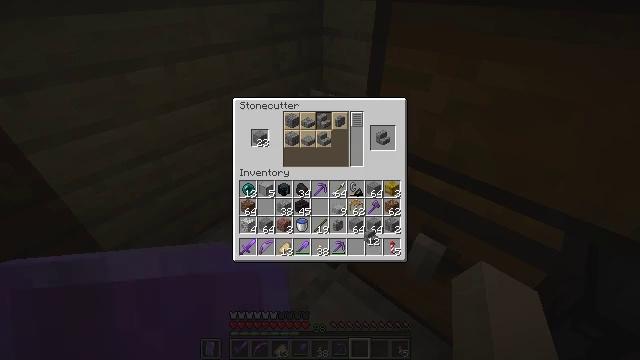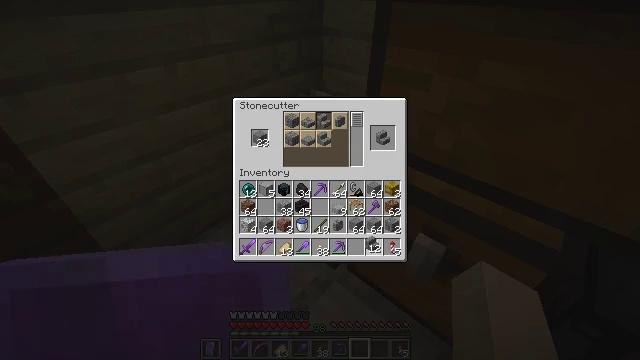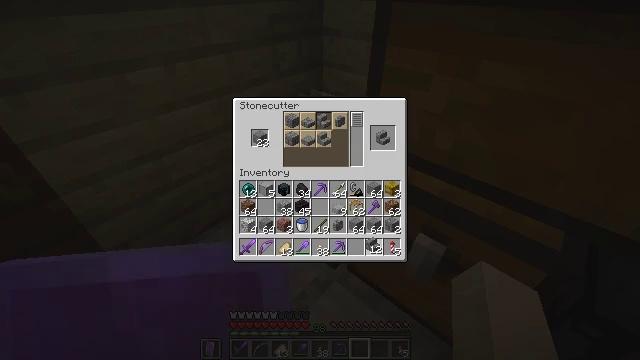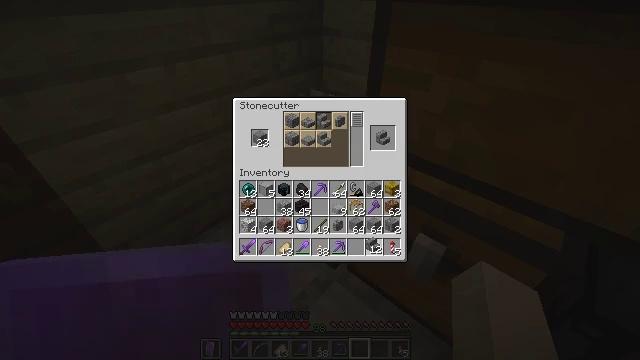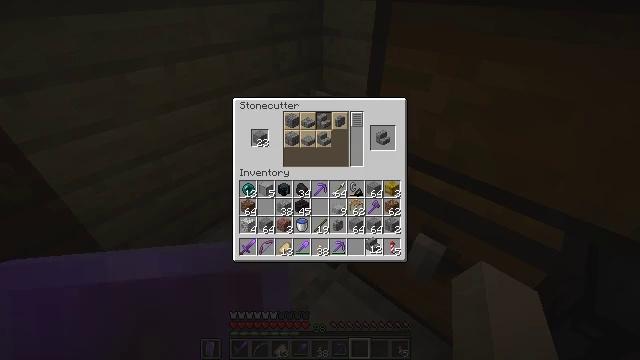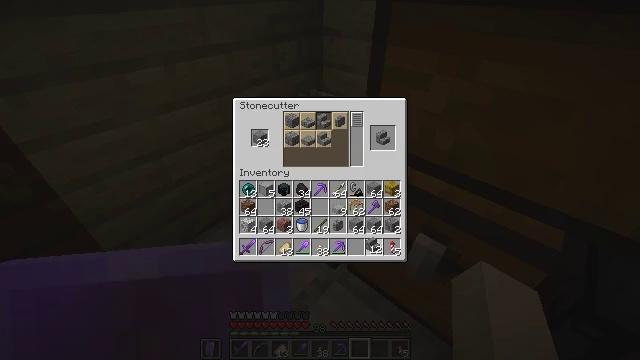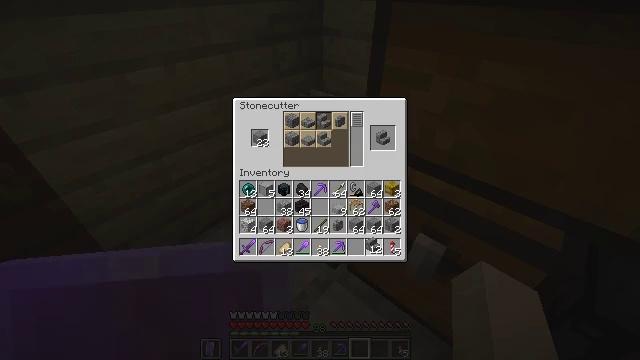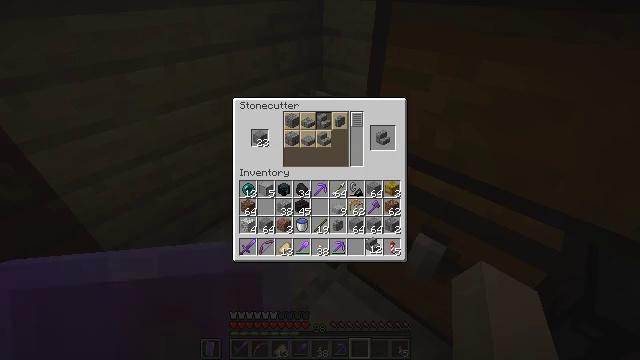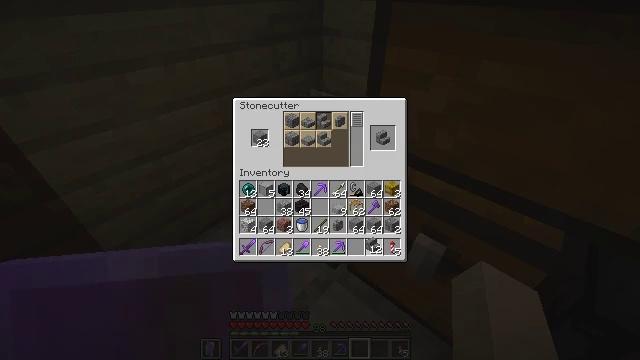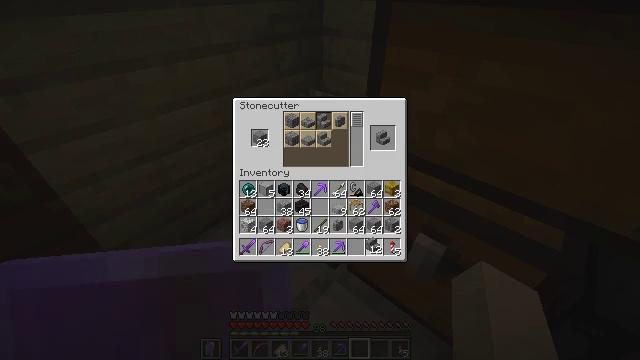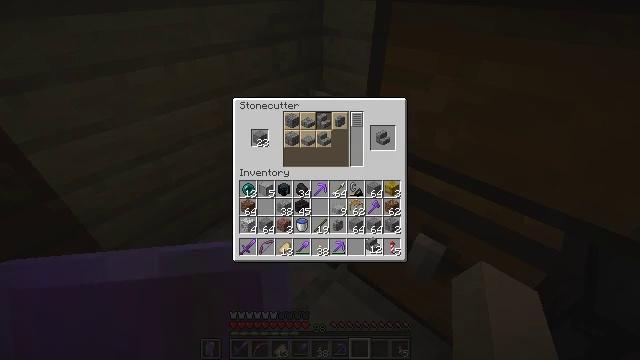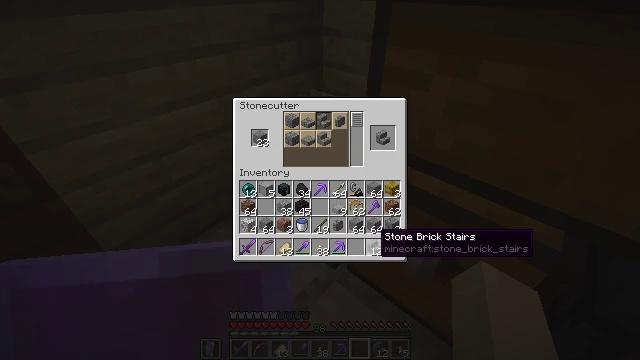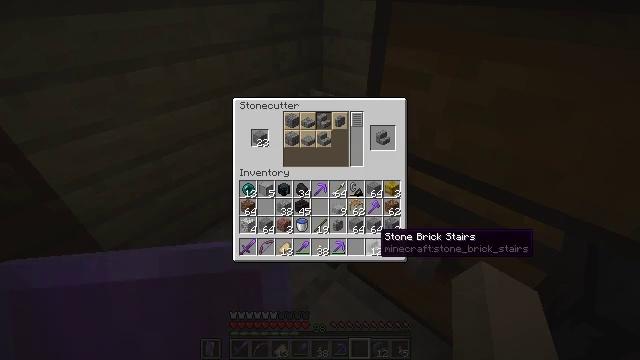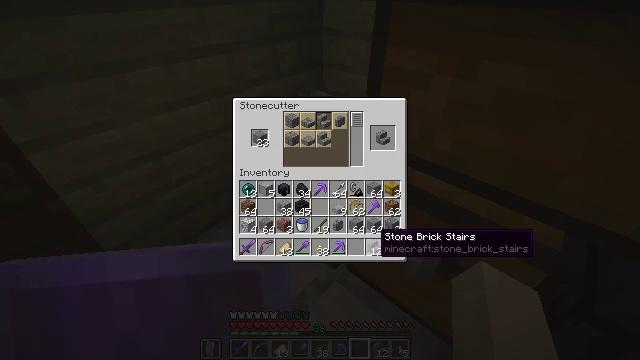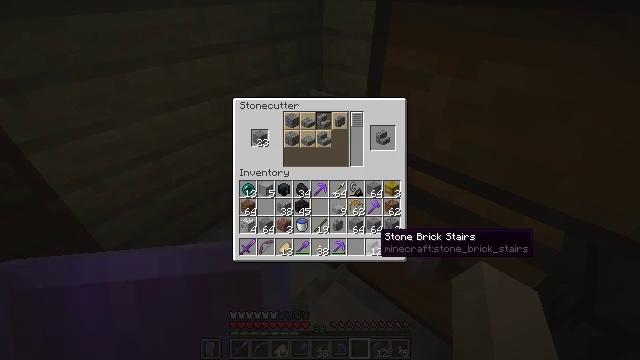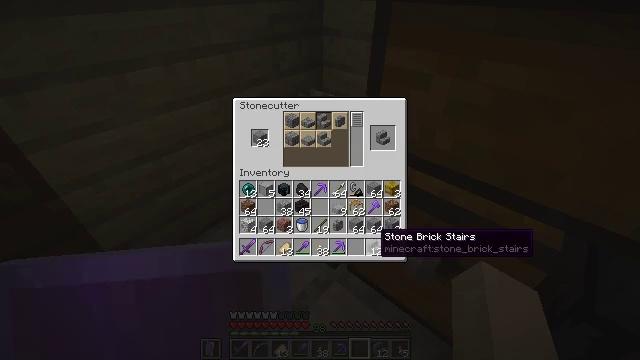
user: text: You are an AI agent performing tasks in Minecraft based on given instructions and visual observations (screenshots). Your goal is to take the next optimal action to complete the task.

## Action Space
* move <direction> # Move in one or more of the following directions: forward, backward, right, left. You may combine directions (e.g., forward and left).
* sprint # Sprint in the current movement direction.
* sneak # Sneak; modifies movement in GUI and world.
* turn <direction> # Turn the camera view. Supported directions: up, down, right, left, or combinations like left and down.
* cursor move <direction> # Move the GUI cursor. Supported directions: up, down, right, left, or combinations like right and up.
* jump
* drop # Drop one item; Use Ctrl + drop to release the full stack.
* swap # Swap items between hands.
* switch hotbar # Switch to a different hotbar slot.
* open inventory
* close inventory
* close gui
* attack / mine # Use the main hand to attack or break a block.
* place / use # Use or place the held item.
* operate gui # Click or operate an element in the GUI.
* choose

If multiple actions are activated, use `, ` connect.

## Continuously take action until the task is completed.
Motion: motion action
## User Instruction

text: Craft polished andesite stairs.
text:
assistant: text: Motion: turn down
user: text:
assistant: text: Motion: no_op
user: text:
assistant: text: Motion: no_op
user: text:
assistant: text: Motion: no_op
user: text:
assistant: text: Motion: no_op
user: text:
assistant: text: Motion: no_op
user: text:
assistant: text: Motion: no_op
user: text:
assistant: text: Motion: attack / mine
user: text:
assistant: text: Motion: attack / mine
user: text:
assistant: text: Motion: attack / mine
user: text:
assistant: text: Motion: no_op
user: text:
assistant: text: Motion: no_op
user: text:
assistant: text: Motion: no_op
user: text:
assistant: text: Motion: no_op
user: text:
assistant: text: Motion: no_op
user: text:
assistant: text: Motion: no_op
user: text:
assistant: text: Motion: no_op
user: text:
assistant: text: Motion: turn left
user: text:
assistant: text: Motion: turn left
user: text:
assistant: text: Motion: turn left and up
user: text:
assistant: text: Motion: turn left
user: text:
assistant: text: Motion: no_op
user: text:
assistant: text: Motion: no_op
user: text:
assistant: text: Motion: no_op
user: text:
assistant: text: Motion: no_op
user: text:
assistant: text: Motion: no_op
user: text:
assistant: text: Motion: no_op
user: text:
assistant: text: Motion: no_op
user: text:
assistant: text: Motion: no_op
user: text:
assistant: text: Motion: no_op